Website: home-depot
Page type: billing-address
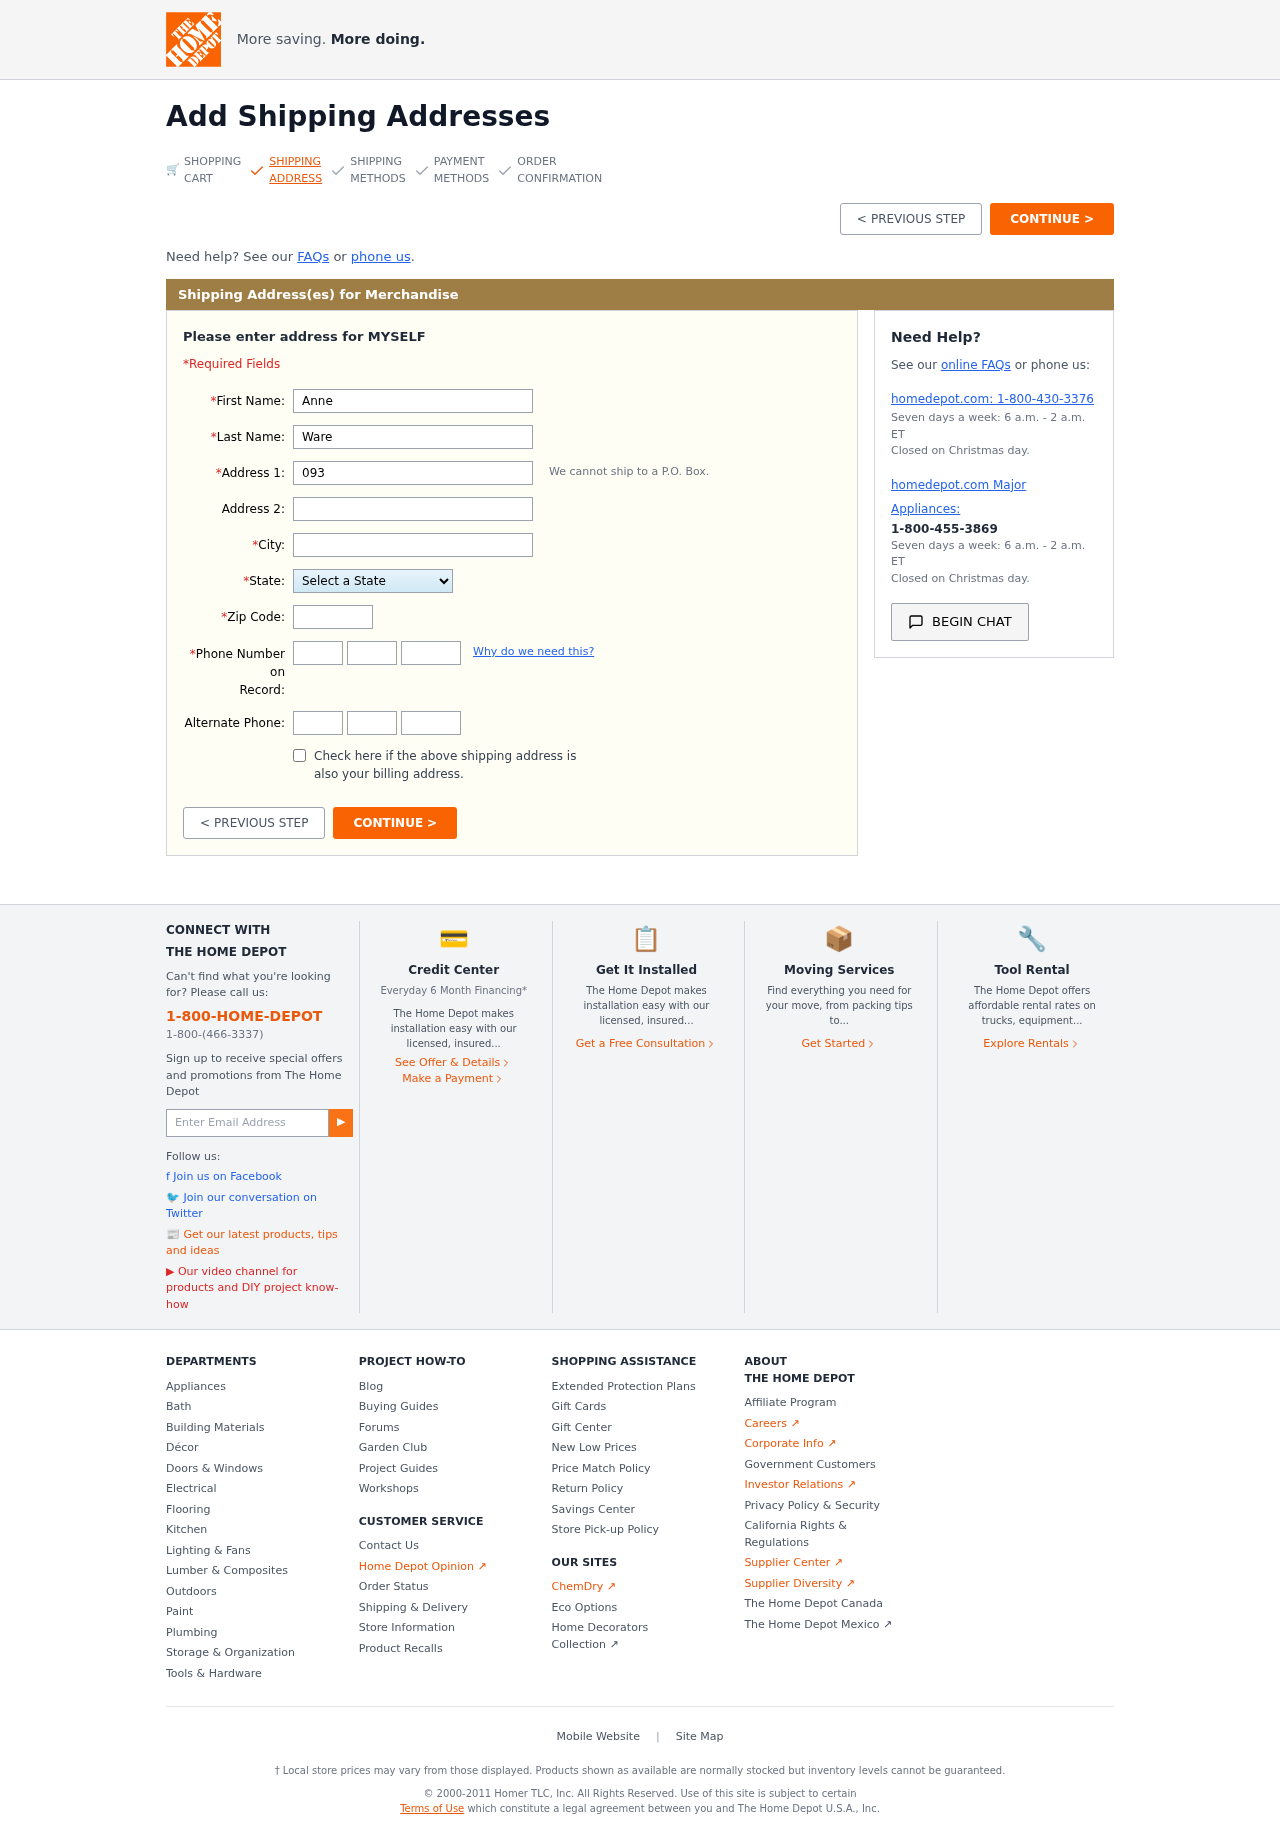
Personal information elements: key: PII_STATE
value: MP
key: PII_FIRSTNAME
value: Anne
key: PII_LASTNAME
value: Ware
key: PII_STREET
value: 093 Morales Route
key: PII_STREET2
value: Suite 125
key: PII_CITY
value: Lake Chelseafort
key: PII_POSTCODE
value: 02181
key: PII_PHONE_AREA
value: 677
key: PII_PHONE_PREFIX
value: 726
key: PII_PHONE_LINE
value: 9566